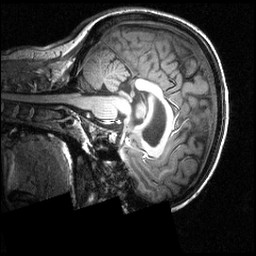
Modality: T1w
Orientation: sagittal
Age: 24
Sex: female
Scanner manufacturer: siemens
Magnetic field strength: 3.951 T
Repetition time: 1.5 s
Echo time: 0.00335 s